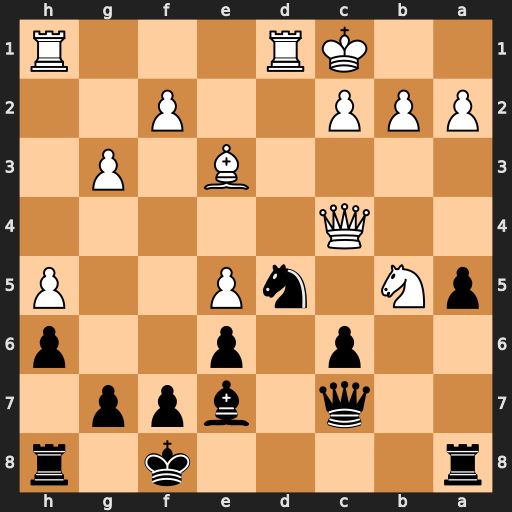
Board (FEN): r4k1r/2q1bpp1/2p1p2p/pN1nP2P/2Q5/4B1P1/PPP2P2/2KR3R
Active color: b
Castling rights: -
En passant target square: -
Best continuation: cxb5 Qxc7 Nxc7